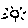
Label: sun